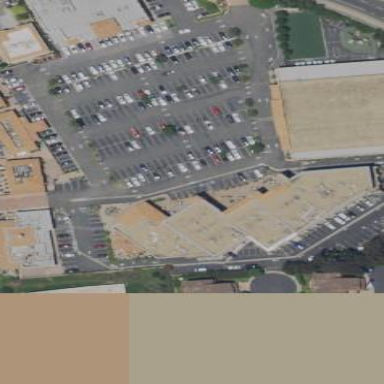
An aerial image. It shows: Commercial area.